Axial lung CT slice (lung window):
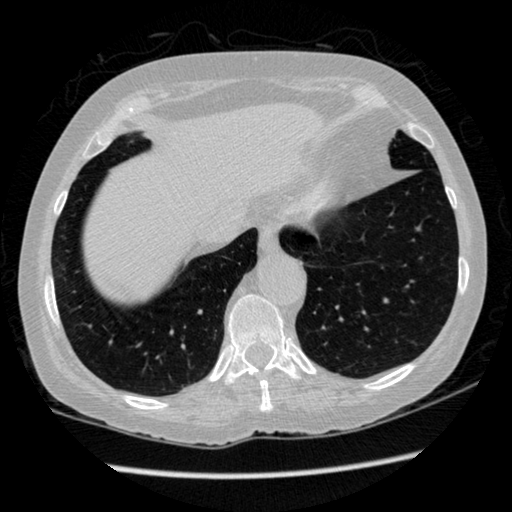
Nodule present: no